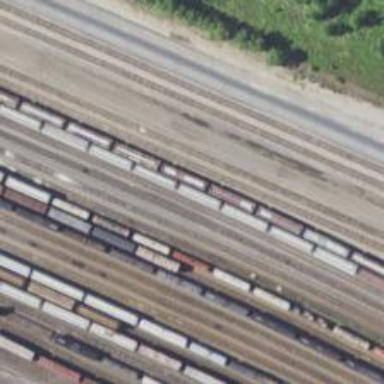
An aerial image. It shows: Railway yard used for servicing trains.